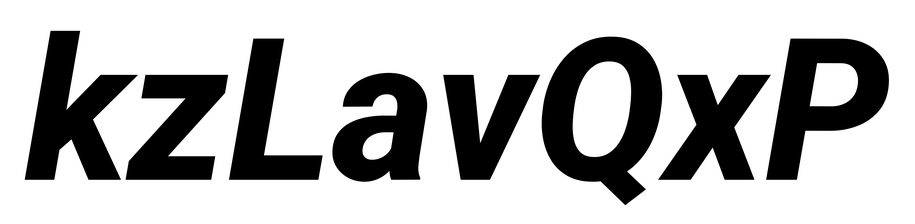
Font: Roboto-Italic_ExtraBold_Italic